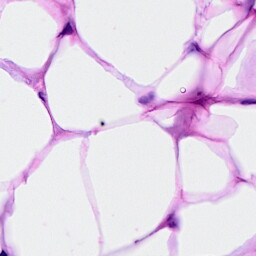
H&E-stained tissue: Breast